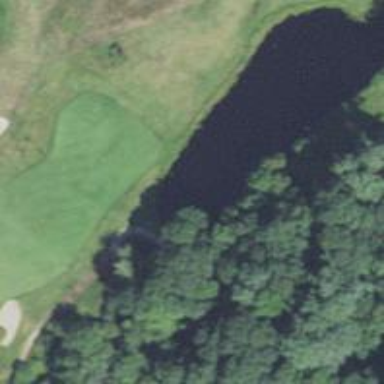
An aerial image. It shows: Area of rough grass used for golf.